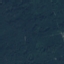
Land use / land cover class: Forest